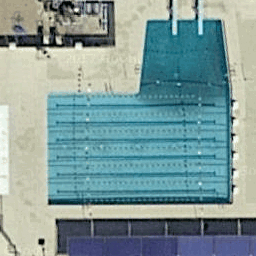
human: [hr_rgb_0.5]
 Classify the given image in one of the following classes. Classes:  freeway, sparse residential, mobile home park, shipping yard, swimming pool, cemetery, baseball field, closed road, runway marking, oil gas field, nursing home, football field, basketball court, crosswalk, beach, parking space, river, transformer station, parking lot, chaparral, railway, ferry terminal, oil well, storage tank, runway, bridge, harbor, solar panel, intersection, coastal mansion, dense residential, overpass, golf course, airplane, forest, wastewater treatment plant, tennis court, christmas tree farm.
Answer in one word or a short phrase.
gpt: swimming pool